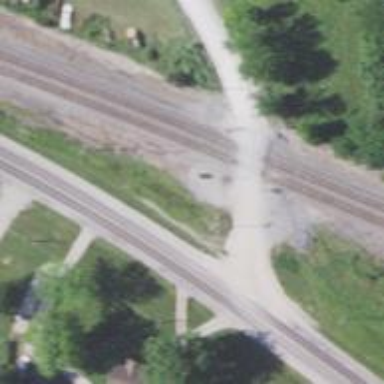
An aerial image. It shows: Railway level crossing.